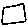
Label: square